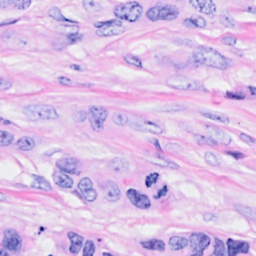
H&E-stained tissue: Breast